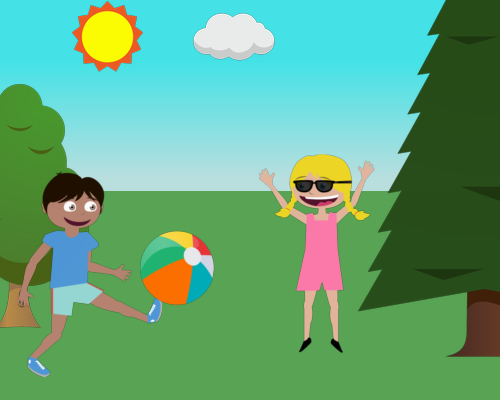
A small, fluffy tree is on the left, with a hole facing right. A tiny sun is above it. A medium pine tree is partially visible. A cheerful boy is kicking a beach ball beside a large girl wearing sunglasses.